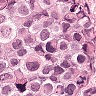
Metastatic tissue present: yes